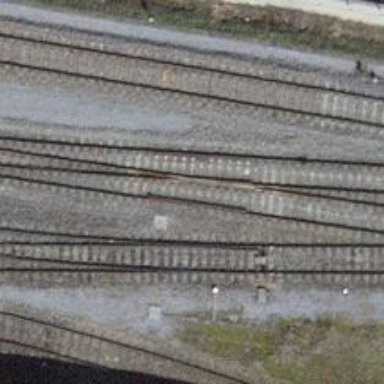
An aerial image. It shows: Railway track with electrified contact lines. This is siding track.